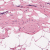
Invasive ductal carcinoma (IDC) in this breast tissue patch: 0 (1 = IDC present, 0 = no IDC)